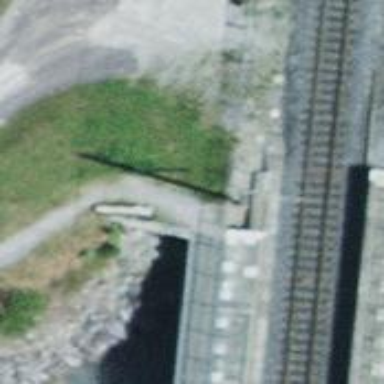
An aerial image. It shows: Path leading to bridge.